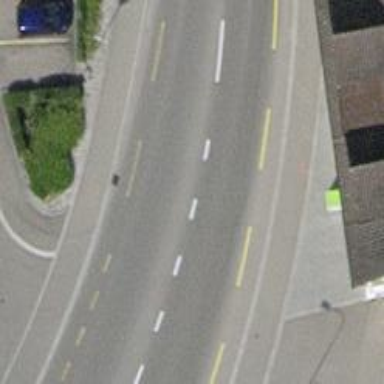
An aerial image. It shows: Secondary road with cycling lane on both sides. The surface of the road is asphalt.